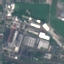
Label: Industrial